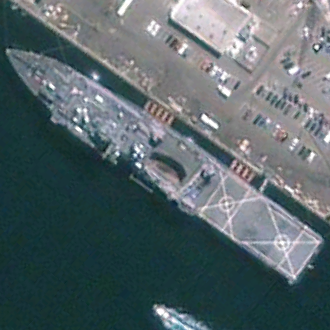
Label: combat